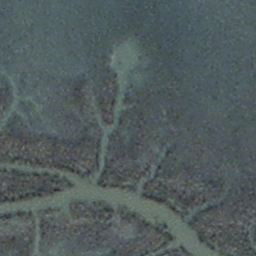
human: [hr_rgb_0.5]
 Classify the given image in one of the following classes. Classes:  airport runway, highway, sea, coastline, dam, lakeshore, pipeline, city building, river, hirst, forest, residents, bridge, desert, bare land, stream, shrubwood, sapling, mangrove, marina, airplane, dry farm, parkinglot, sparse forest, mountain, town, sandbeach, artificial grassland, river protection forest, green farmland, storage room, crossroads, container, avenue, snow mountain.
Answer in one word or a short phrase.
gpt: stream